Question: I'm trying to build my own Rasteriser/Graphics pipeline (mimicking OpenGL) from scratch and I'm having problems with implementing a working perspective projection matrix. This is my current attempt:
'''
template<typename T>
Matrix<T,4,4> Perspective(T fov,T aspect, T near, T far)
{
T mat00 = 1 / (aspect*tan(0.5f*fov));
T mat11 = 1 / tan(0.5f*fov);
T mat22 = (-near-far)/(near-far);
T mat32 = (2*near*far)/(near-far);
T data[] =
{
mat00, 0, 0, 0,
0 , mat11, 0, 0,
0 , 0, mat22,mat32,
0 , 0, 1, 0
};
return Matrix<T,4,4>(data);
}
'''
This is then passed to the vertex processing which performs the following:
'''
printf("Vertex inital:");vert.Print();
vert = vert* m_ModelMatrix;
printf("Vertex model:");vert.Print();
vert = vert* m_ProjectionMatrix;
printf("Vertex projection:");vert.Print();
'''
The output of which is (for a randomly selected vertex):
'''
Vertex inital:(1.000000,0.000000,-1.000000,1.000000)
Vertex model:(-1.900000,-2.300000,2.599999,1.000000)
Vertex projection:(-3.669604,-5.552692,2.405004,2.599999)
'''
The above vertex corresponds to one of the vertices in this triangle:

My problem is the projection matrix appears to be completely wrong. When I the Z translation the triangle moves diagonally towards the corner while appearing smaller, when I the Z value the triangle moves diagonally towards the corner while appearing larger. Has anyone else encountered this issue?
For reference, my implementation of the vector*matrix operation:
'''
template<typename T,unsigned int length>
Vector<T,length> Vector<T,length>::operator* (const Matrix<T,length,length> & matrix) const
{
T temp[length];
memset(temp,0,length*sizeof(T));
const T * matrixData = matrix.GetData();
//For each row in the matrix & in the returned vector...
for(unsigned int iRow = 0; iRow < length; ++iRow)
{
//For each column in this vector & matrix...
for(unsigned int iColumn = 0; iColumn < length; ++iColumn)
{
temp[iRow] += m_Data[iColumn]*matrixData[iRow*length + iColumn];
}
}
return Vector<T,length>(temp);
}
'''
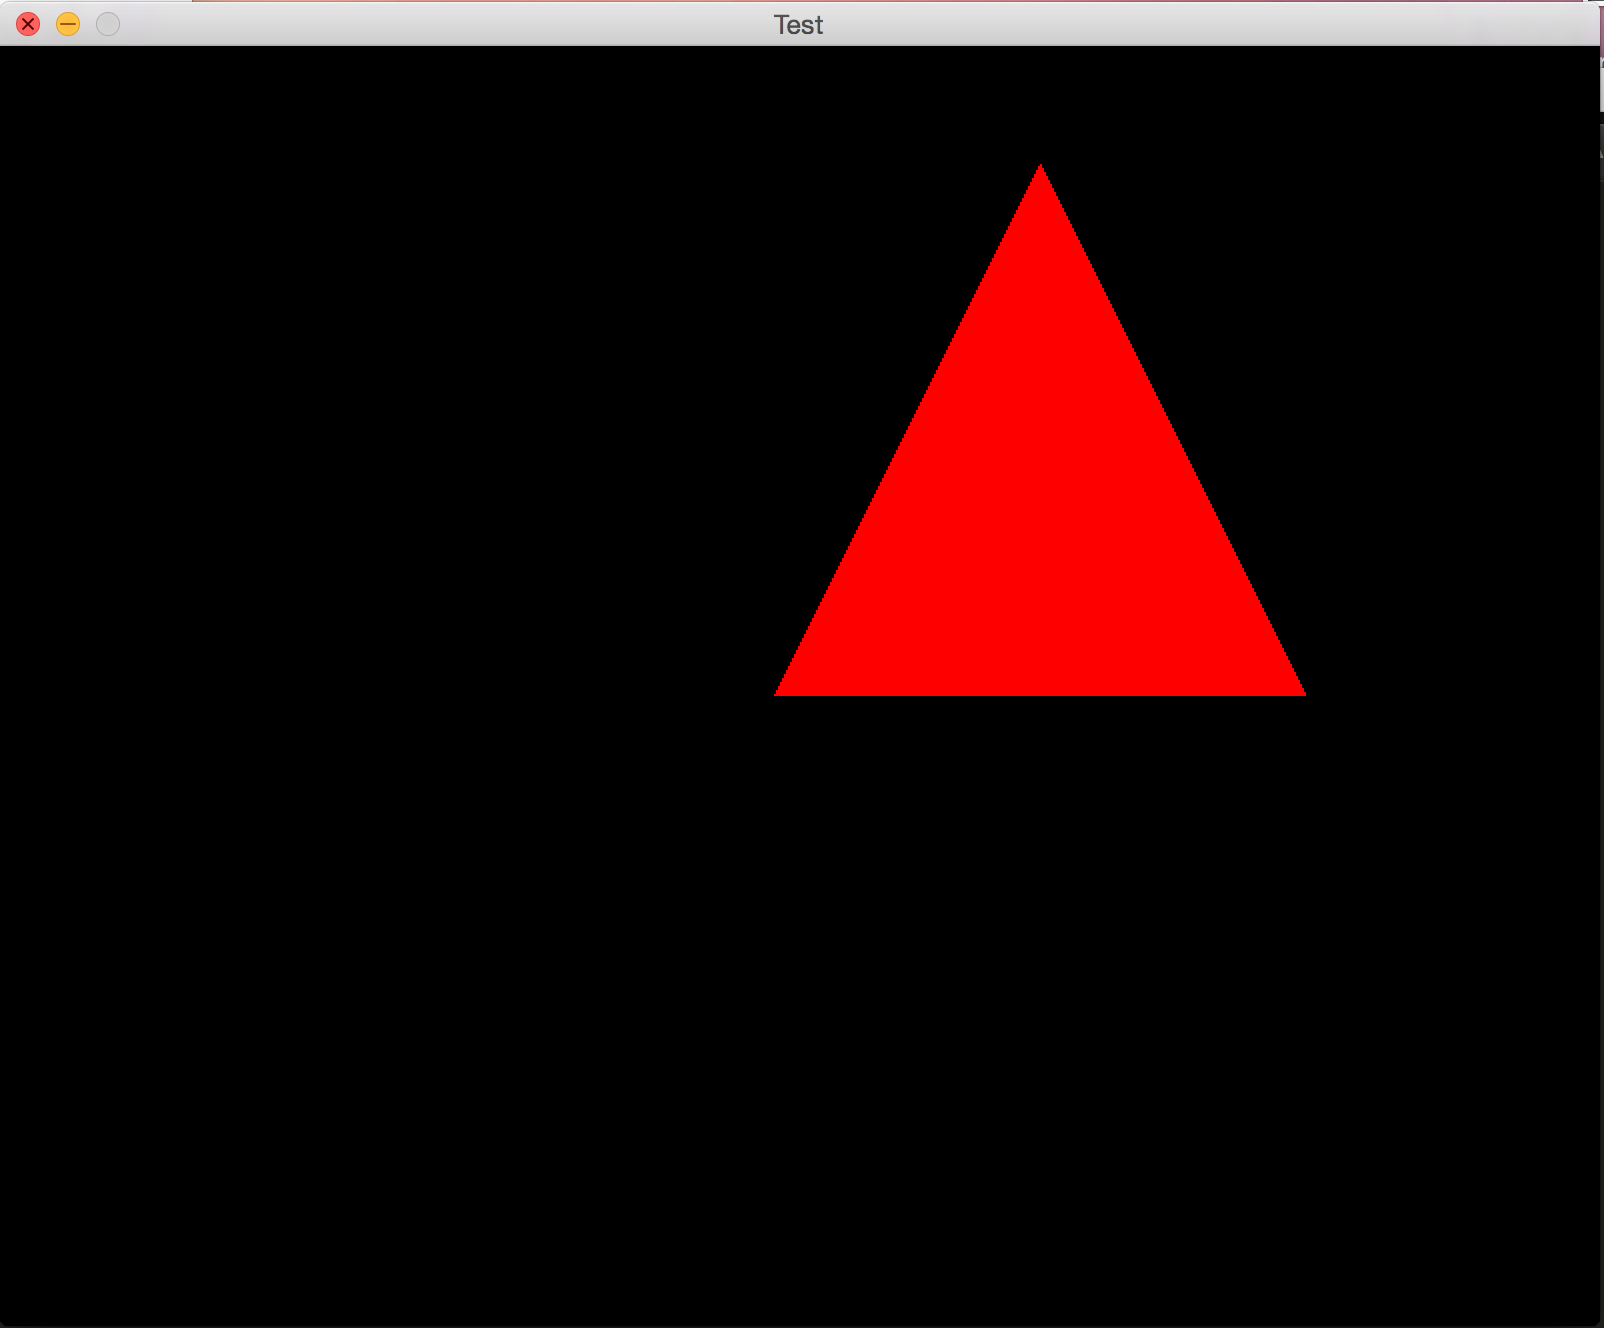
Answer: So I came back to this project after quite some break and I realised that my projection divide (aka /w) was only dividing the xyz coords. So when I applied the screenspace matrix the translate column was being multiplied by the 'greater than one' W value causing the triangle to move to the upper right as Z decreases.